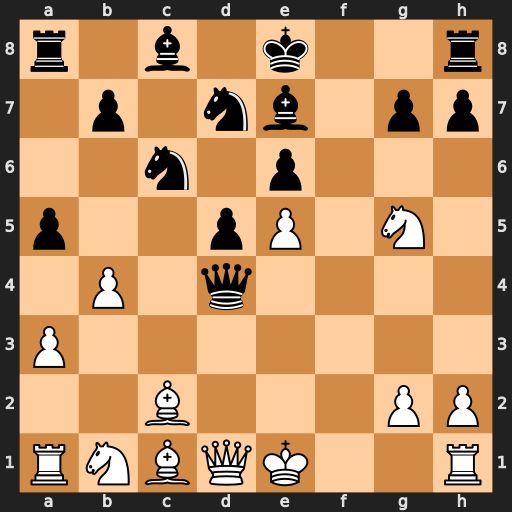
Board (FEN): r1b1k2r/1p1nb1pp/2n1p3/p2pP1N1/1P1q4/P7/2B3PP/RNBQK2R
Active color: w
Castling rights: KQkq
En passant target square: -
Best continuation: Qh5+ g6 Bxg6+ hxg6 Qxg6+ Kd8 Nxe6#